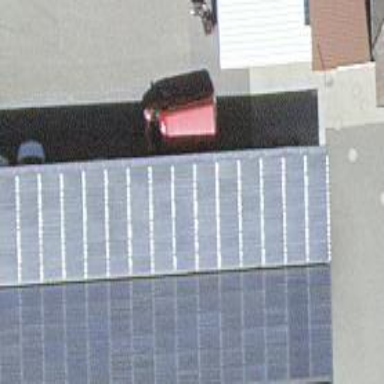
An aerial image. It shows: View of roof of building.